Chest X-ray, PA view. Patient: 57 years old, sex M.
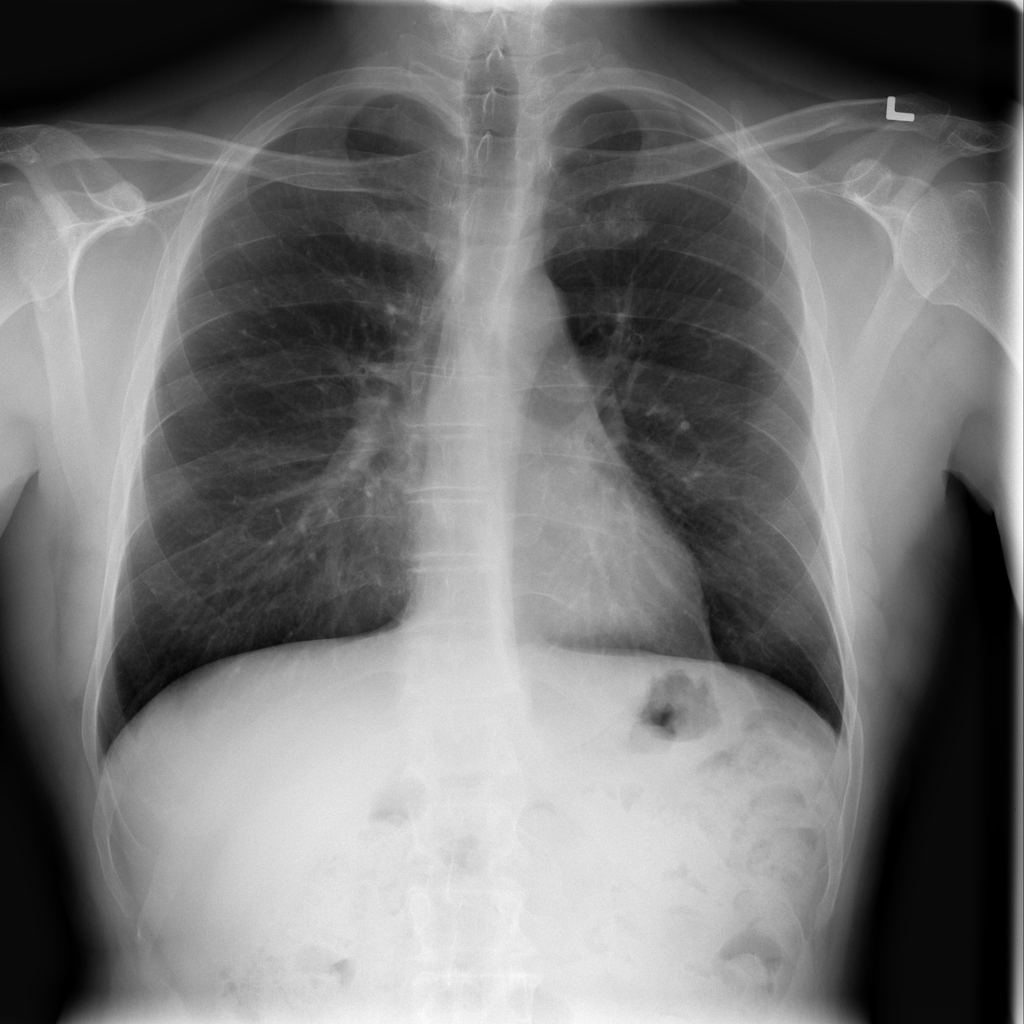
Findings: No Finding